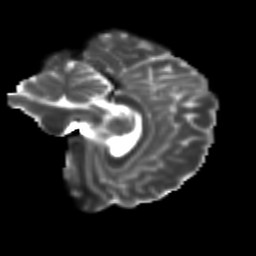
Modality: T2w
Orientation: sagittal
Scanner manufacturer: siemens
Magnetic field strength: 3 T
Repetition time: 9.2 s
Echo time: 0.084 s